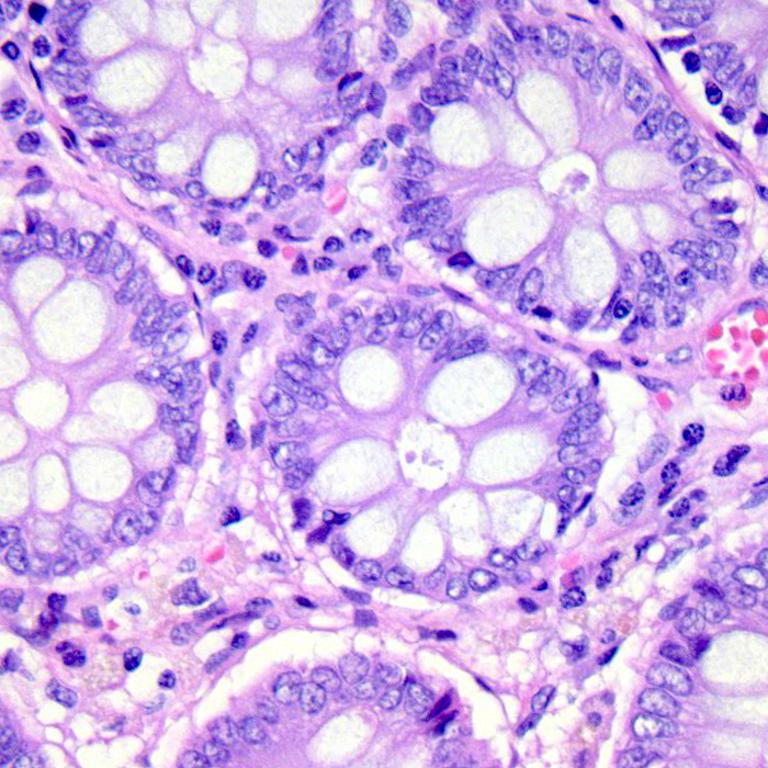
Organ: colon
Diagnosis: benign